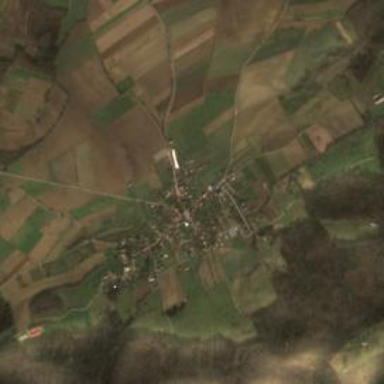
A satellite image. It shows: Village.